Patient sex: M
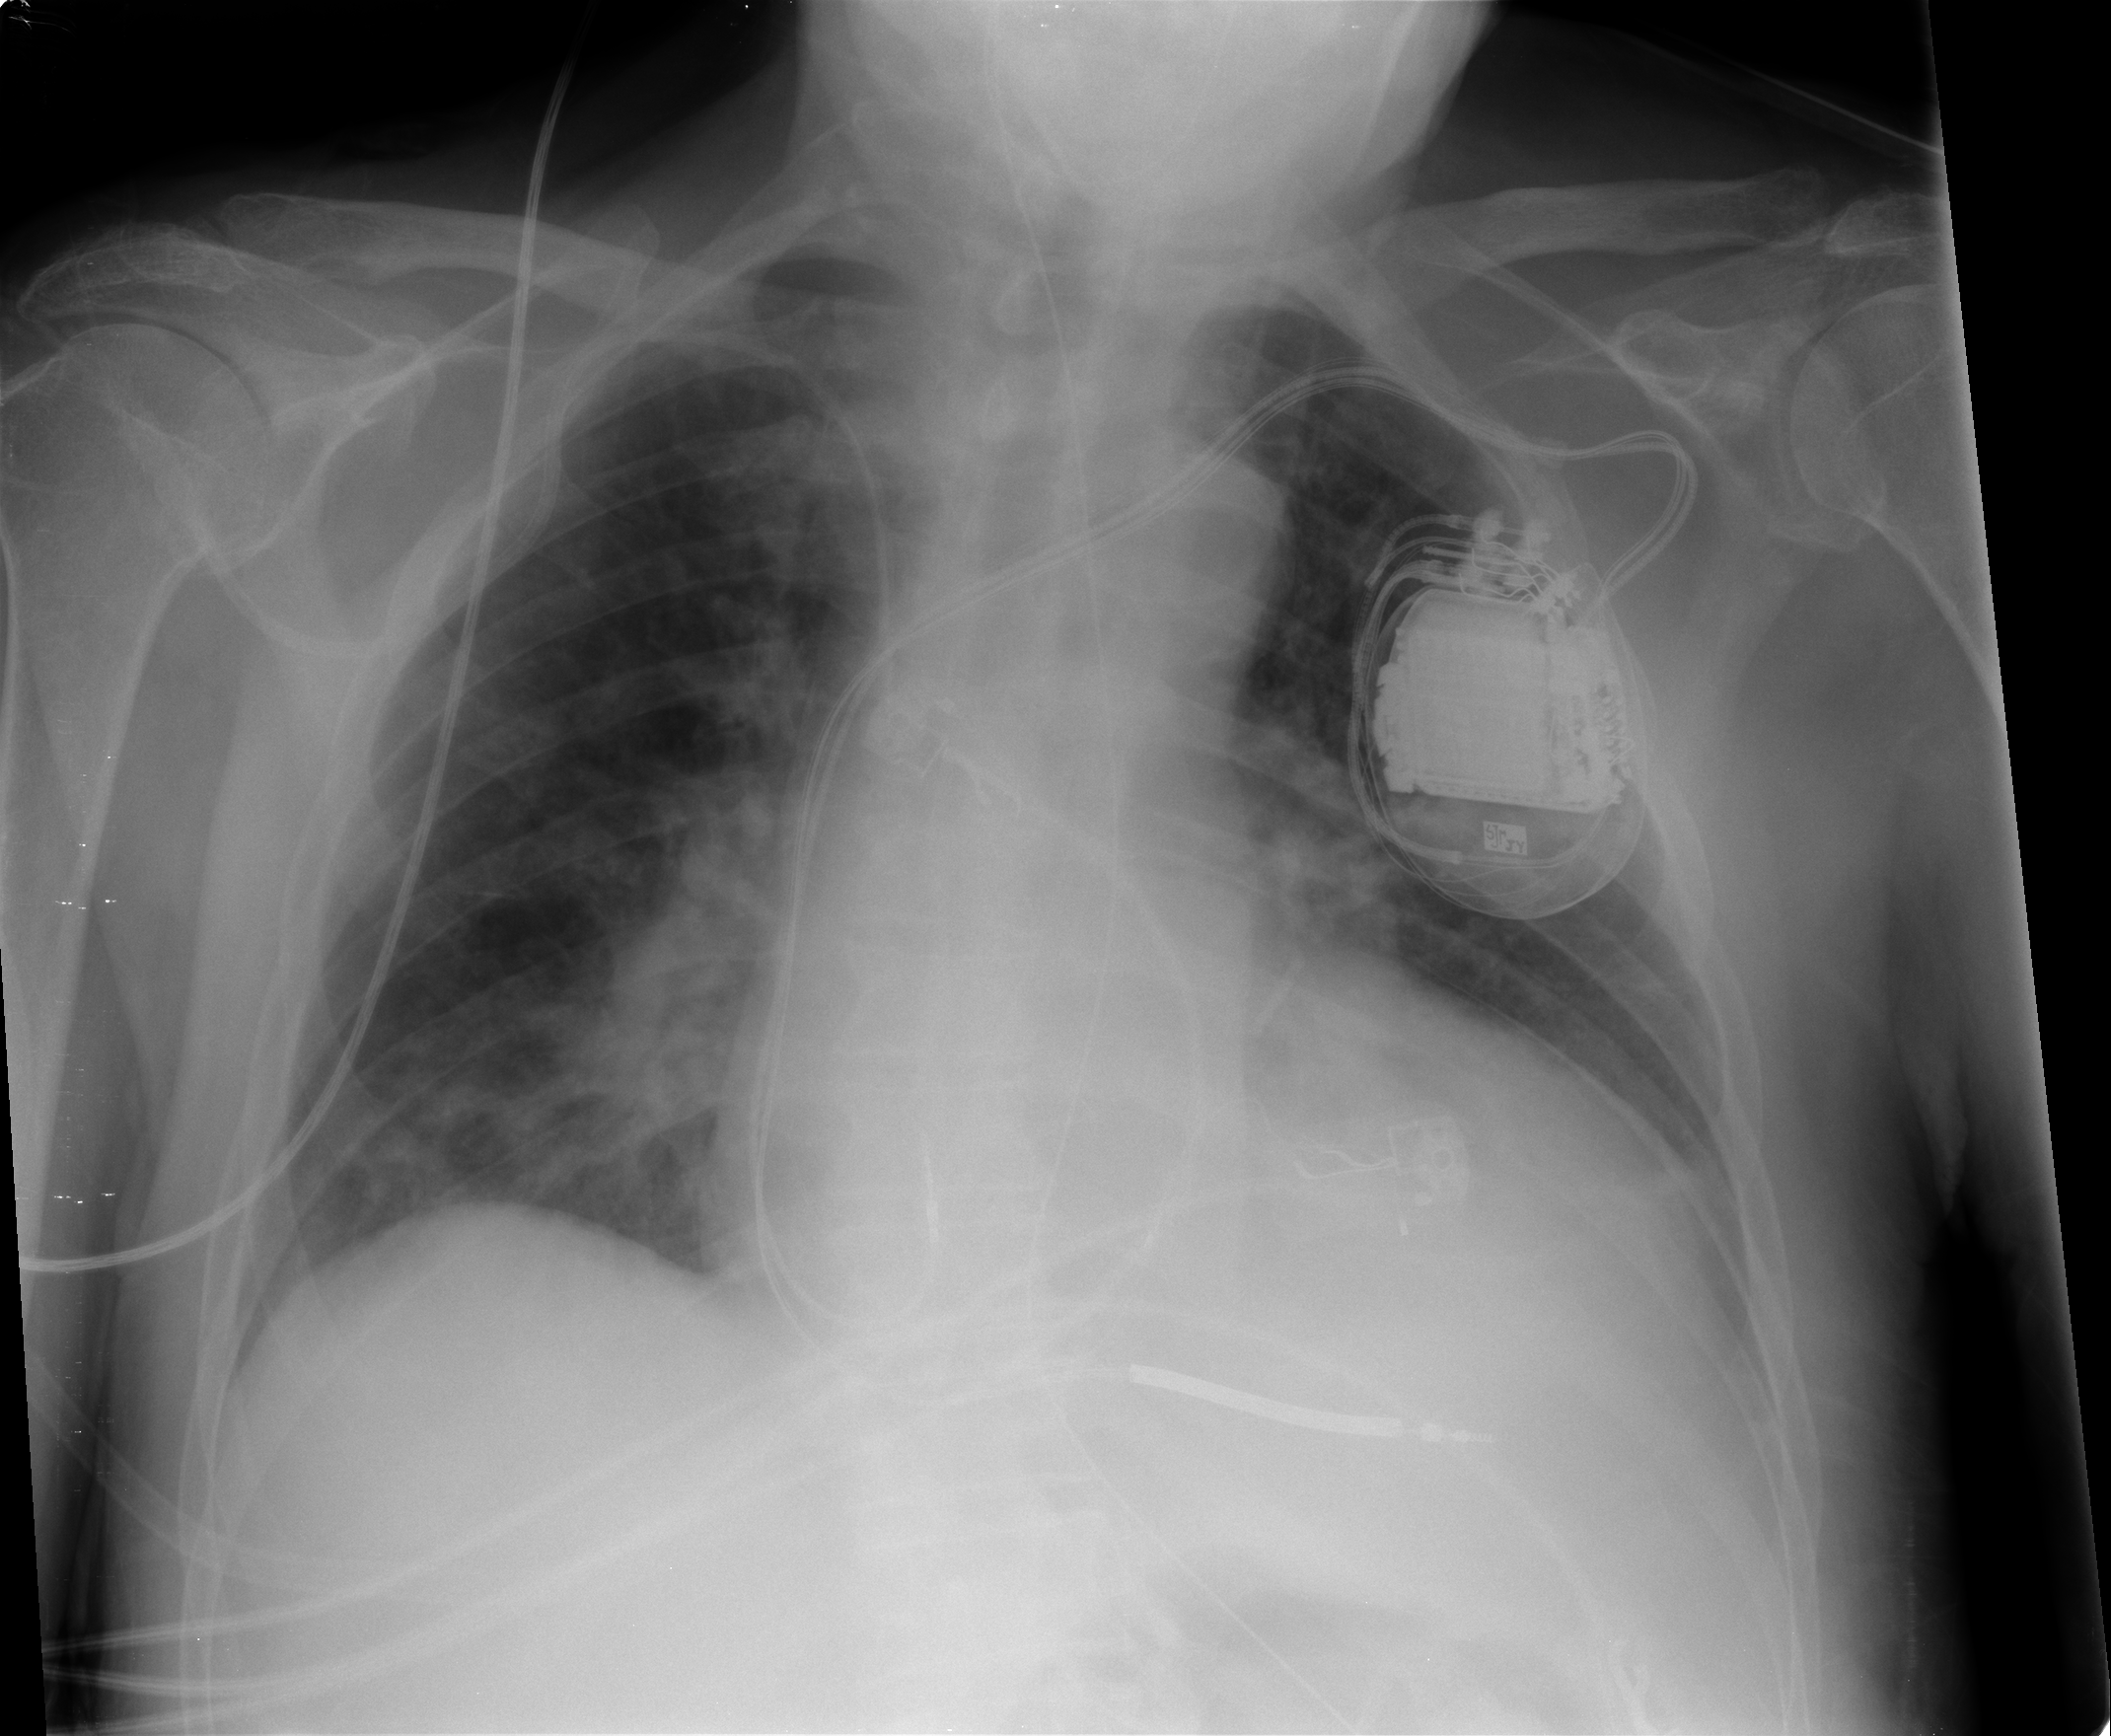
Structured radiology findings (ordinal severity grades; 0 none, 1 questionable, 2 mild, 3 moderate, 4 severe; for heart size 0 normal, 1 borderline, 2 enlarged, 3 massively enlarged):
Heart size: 3
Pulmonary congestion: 3
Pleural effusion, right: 0
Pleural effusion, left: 2
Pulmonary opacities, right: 2
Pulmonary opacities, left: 0
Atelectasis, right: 2
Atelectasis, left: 2